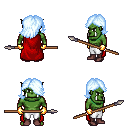
a pixel art fantasy rpg character, male body template, orc, green skin, red cape, white pants, white cyan swoop hairstyle, gold gloves, maroon shoes, spear, four views (front, back, left, right), 2x2 character sprite sheet, small pixel art, hard edges, no anti-aliasing